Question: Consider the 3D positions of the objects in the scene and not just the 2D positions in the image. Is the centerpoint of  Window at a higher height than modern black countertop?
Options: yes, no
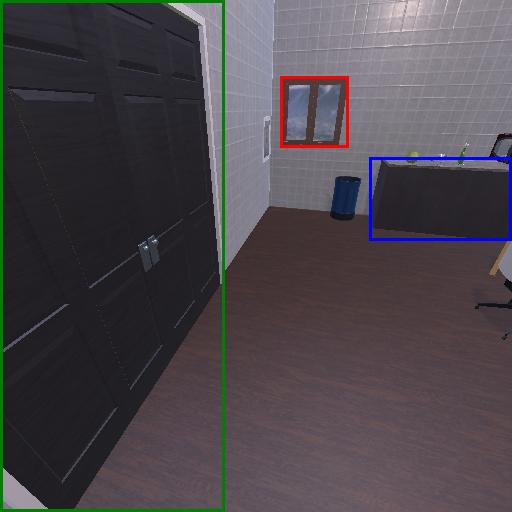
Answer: yes